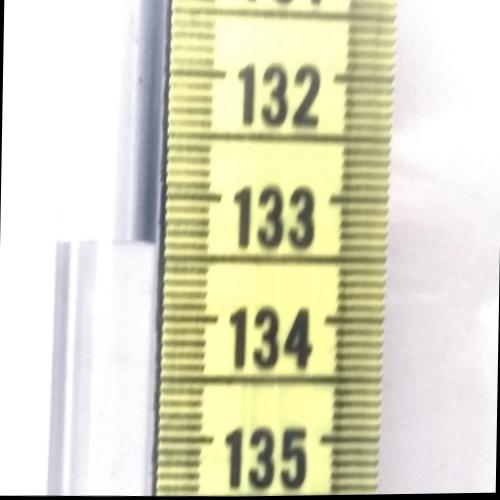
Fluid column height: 133.4 cm